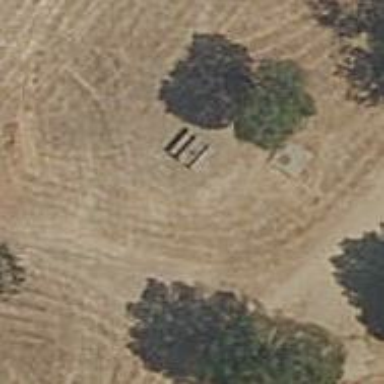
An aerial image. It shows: Picnic table located in leisure land area.